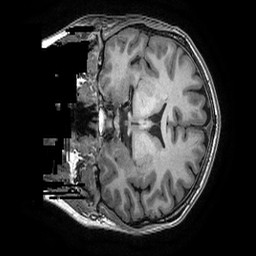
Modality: T1w
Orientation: coronal
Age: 33
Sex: female
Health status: healthy
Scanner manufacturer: ge